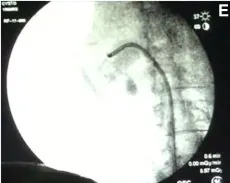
Lawson retrograde endoscopic-assisted access. (D-F) Posterior calix and Lawson rocket wire exiting ureteroscope.
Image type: radiology (x_ray)